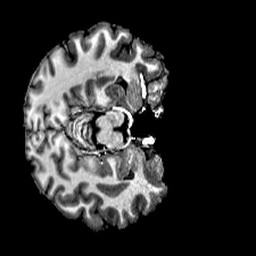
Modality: T1w
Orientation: axial
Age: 27
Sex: female
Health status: healthy
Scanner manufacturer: siemens
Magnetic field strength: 6.98 T
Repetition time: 6 s
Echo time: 0.00302 s